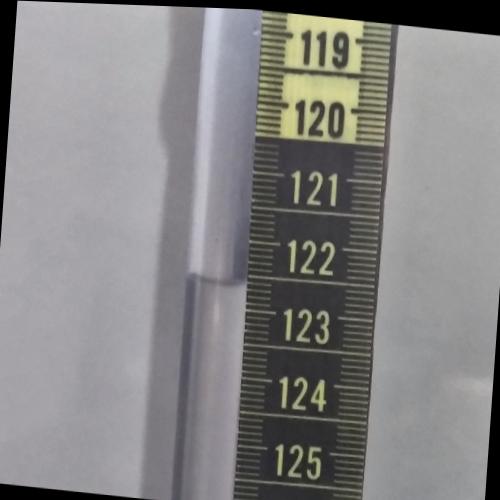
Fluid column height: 122.6 cm